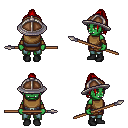
a pixel art fantasy rpg character, female body template, orc, green skin, leather chest armor, teal pants, red long topknot hairstyle, chain helm, cloth bracers, black shoes, spear, four views (front, back, left, right), 2x2 character sprite sheet, small pixel art, hard edges, no anti-aliasing